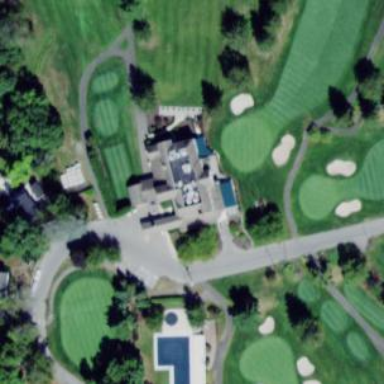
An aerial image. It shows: Clubhouse building associated with golf course.